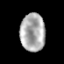
Tissue: prostate
Cell type: T cells
Senescence score: 0.3479
Nuclear area (px): 923
Mean DAPI intensity: 172.425